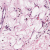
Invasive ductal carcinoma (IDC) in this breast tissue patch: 0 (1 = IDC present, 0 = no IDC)